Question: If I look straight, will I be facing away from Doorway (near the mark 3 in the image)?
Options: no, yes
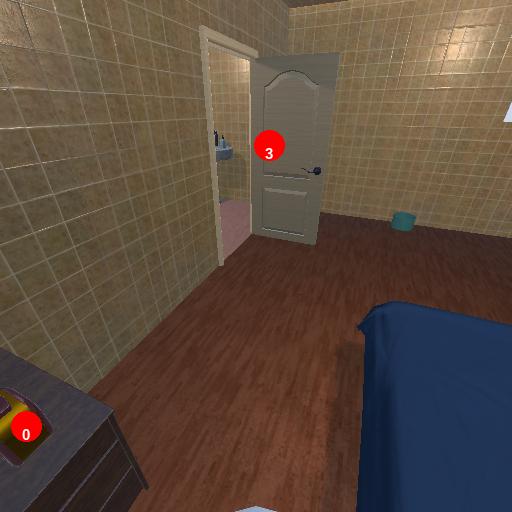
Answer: no